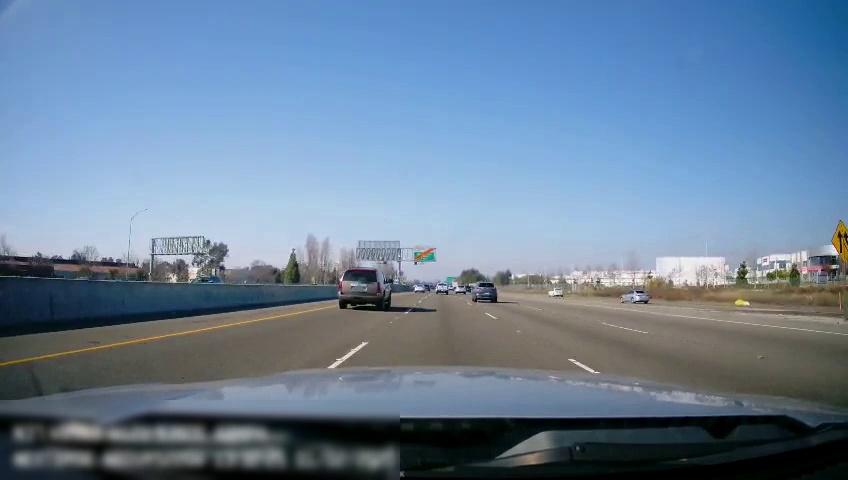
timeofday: Day
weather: Sunny
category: Vehicles | Car
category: Drivable Space
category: Vehicles | Car
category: Vehicles | Car
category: Vehicles | SUV
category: Vehicles | SUV
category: Vehicles | SUV
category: Vehicles | Car
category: Vehicles | SUV
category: Lanes | Alternate Lane
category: Lanes | Current Lane
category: Lanes | Current Lane
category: Lanes | Alternate Lane
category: Lanes | Alternate Lane
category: Traffic | Signs
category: Traffic | Signs